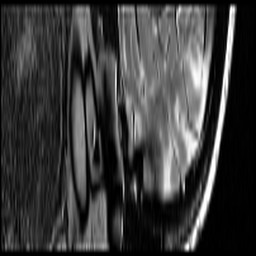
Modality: T2w
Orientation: sagittal
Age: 32
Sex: female
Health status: ill
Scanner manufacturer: siemens
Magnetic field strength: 3 T
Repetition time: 5 s
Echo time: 0.085 s